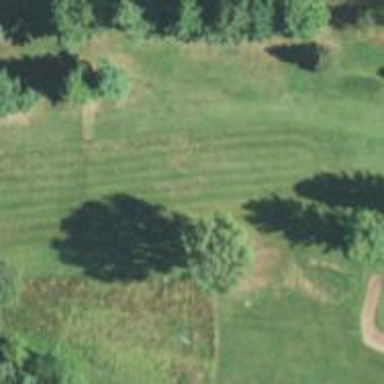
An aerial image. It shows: Golf hole.